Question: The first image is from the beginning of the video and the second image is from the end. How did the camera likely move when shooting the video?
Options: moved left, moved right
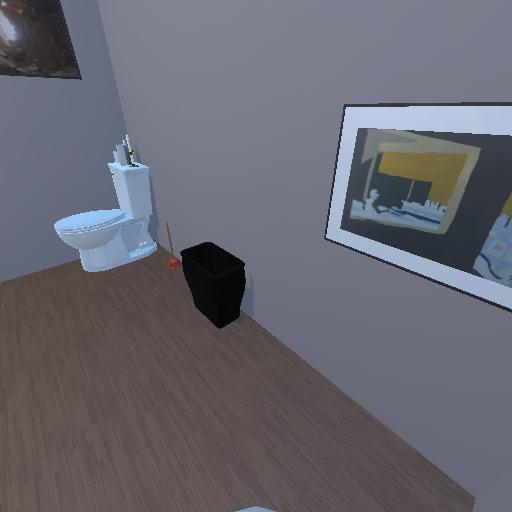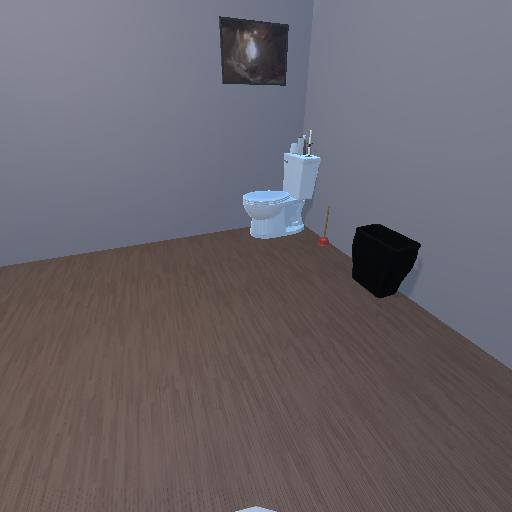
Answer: moved left